Aerial crown-view tile of a tropical tree (Barro Colorado Island, Panama), acquired 20240611:
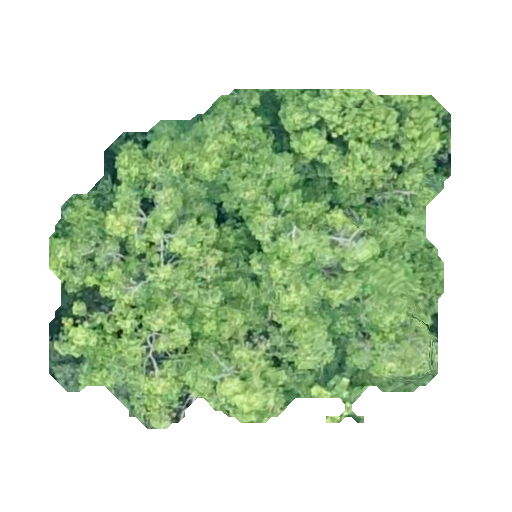
Species: Guatteria lucens
GBIF accepted scientific name: Guatteria lucens
Crown area: 172.676 m²